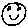
Label: smiley face